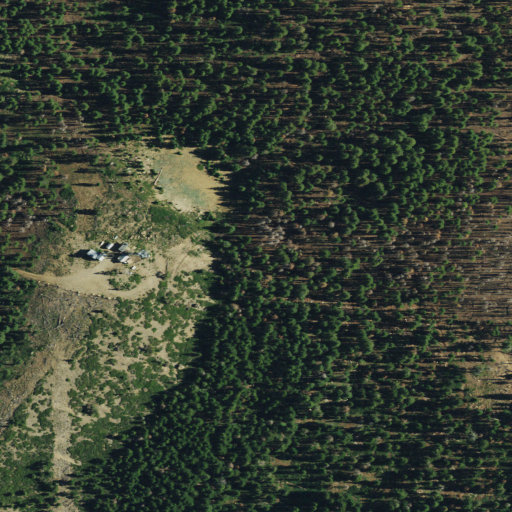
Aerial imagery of mountain in California named Claremont containing grassland, evergreen forest, shrub, and open development